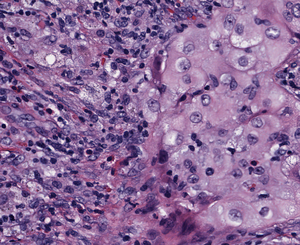
Tumor epithelial tissue: yes
Tumor-associated stroma tissue: yes
Normal tissue: no